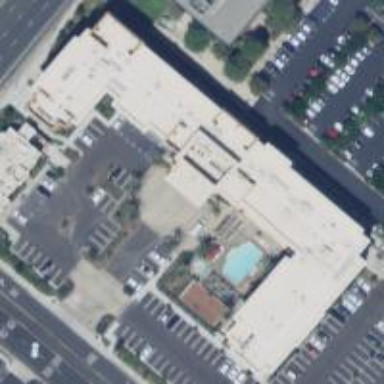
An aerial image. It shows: Hotel building.